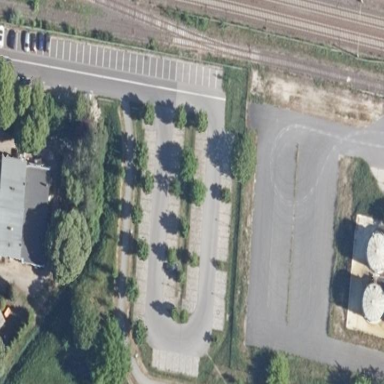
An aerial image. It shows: Parking area with park and ride facility.